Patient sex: F
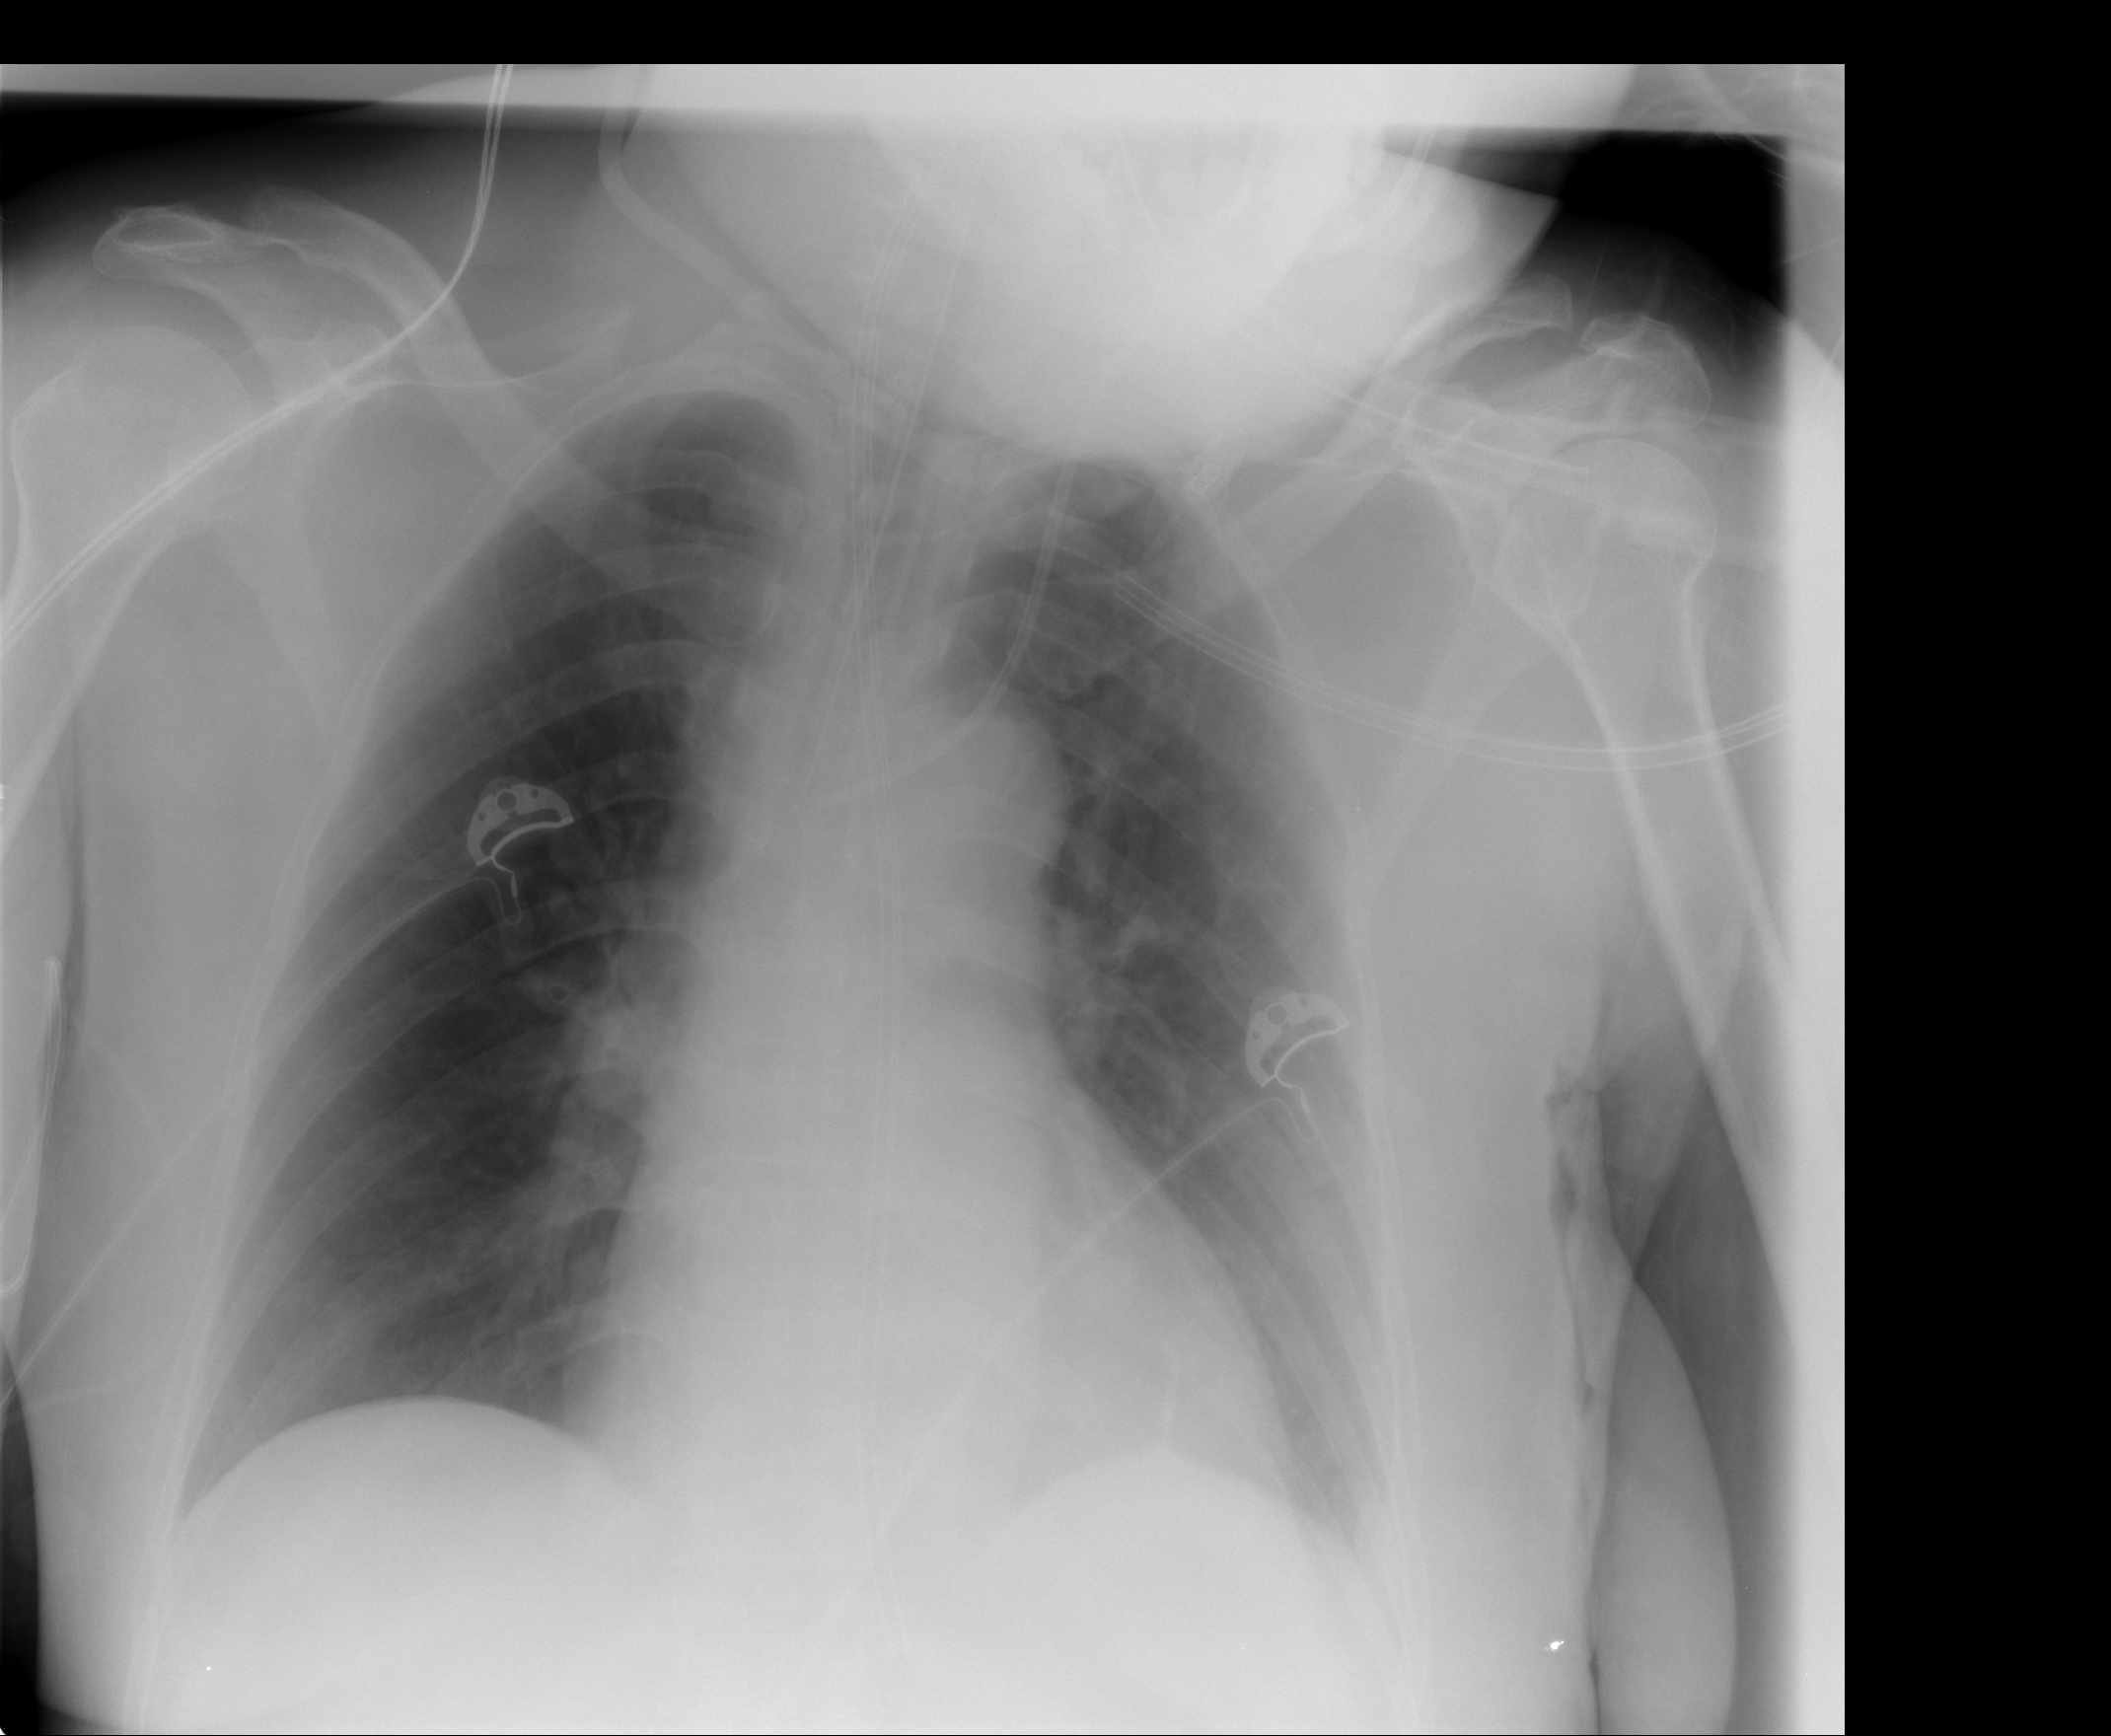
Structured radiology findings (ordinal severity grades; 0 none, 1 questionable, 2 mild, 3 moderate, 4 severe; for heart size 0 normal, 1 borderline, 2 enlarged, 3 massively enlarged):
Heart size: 0
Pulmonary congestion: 0
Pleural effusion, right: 0
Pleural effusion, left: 1
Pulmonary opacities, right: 0
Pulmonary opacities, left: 0
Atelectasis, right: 0
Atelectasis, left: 1